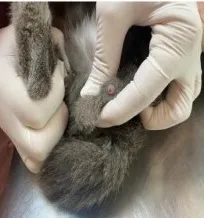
(C) Evidence of right unilateral cryptorchidism on palpation.
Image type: medical_photograph (other_medical_photograph)